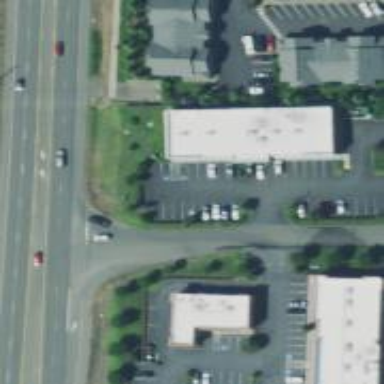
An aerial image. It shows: Clinic.